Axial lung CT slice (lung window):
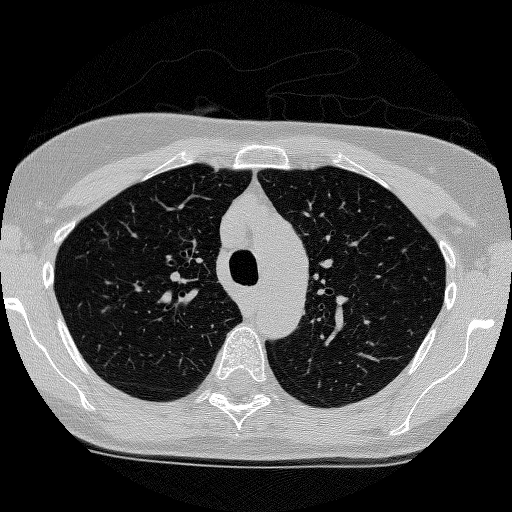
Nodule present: no